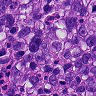
Metastatic tissue present: yes